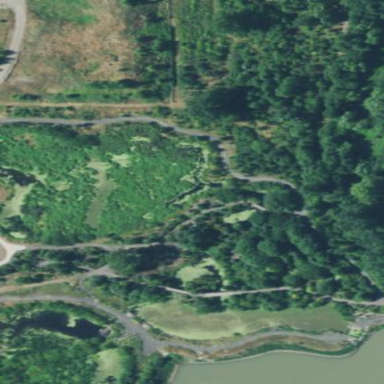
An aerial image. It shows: Marshy wetland area.